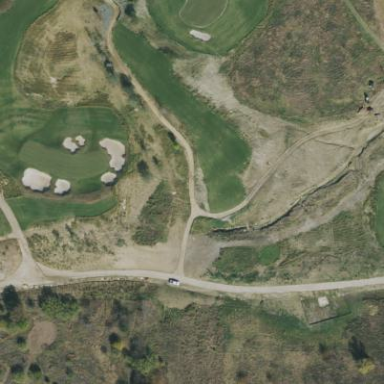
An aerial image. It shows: Golf tee.